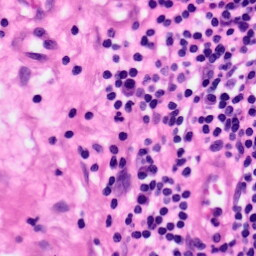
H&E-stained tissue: Pancreatic